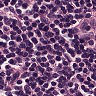
Metastatic tissue present: no